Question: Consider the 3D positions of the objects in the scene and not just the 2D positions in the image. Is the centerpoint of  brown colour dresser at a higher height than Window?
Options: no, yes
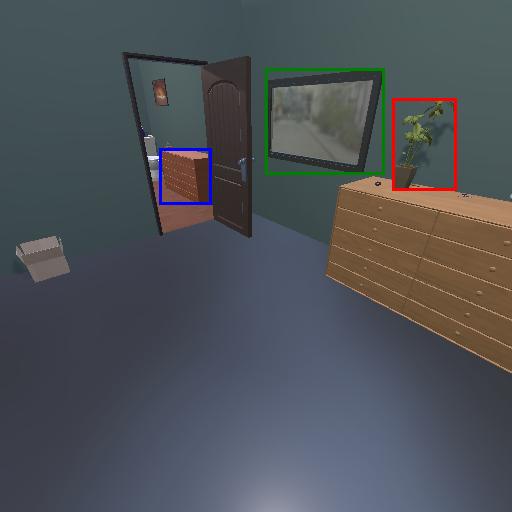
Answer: no